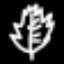
Label: leaf